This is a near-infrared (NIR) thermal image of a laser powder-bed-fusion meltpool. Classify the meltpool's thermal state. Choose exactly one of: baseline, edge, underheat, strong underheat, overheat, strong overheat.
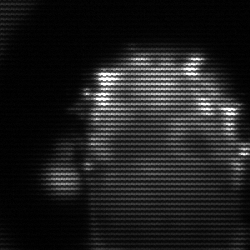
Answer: baseline